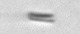
Label: fiber